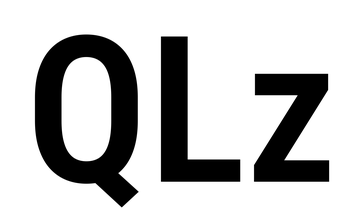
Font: Roboto_Condensed_SemiBold